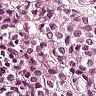
Metastatic tissue present: yes